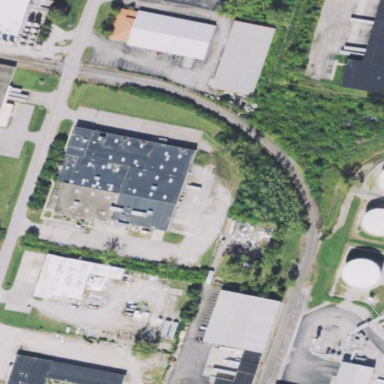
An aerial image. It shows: Warehouse.